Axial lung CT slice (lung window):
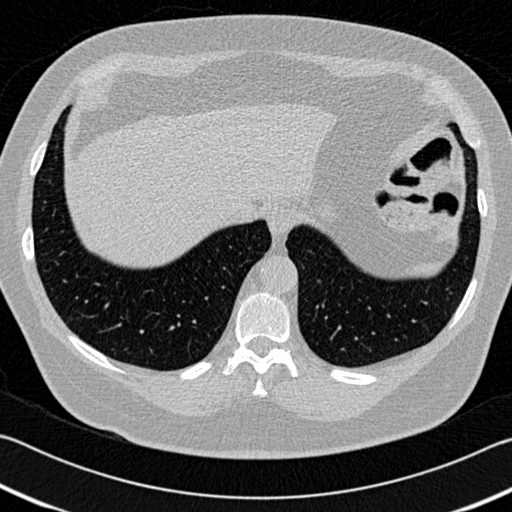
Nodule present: no